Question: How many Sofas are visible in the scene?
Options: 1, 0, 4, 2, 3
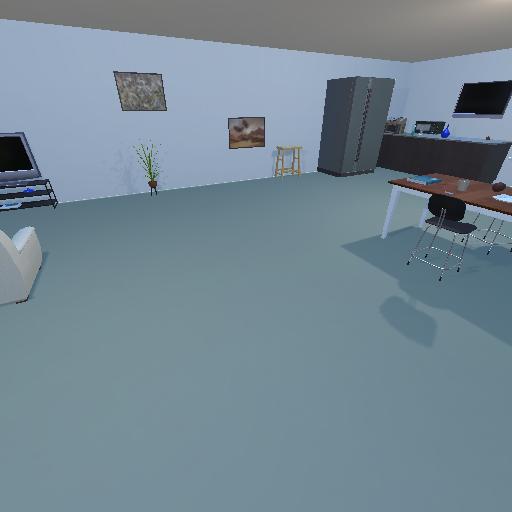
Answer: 1